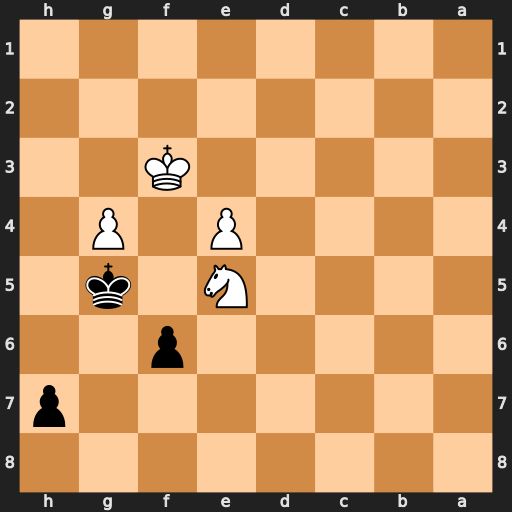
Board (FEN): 8/7p/5p2/4N1k1/4P1P1/5K2/8/8
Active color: b
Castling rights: -
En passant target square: -
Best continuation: fxe5 Kg3 h6 Kf3 Kh4